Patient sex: M
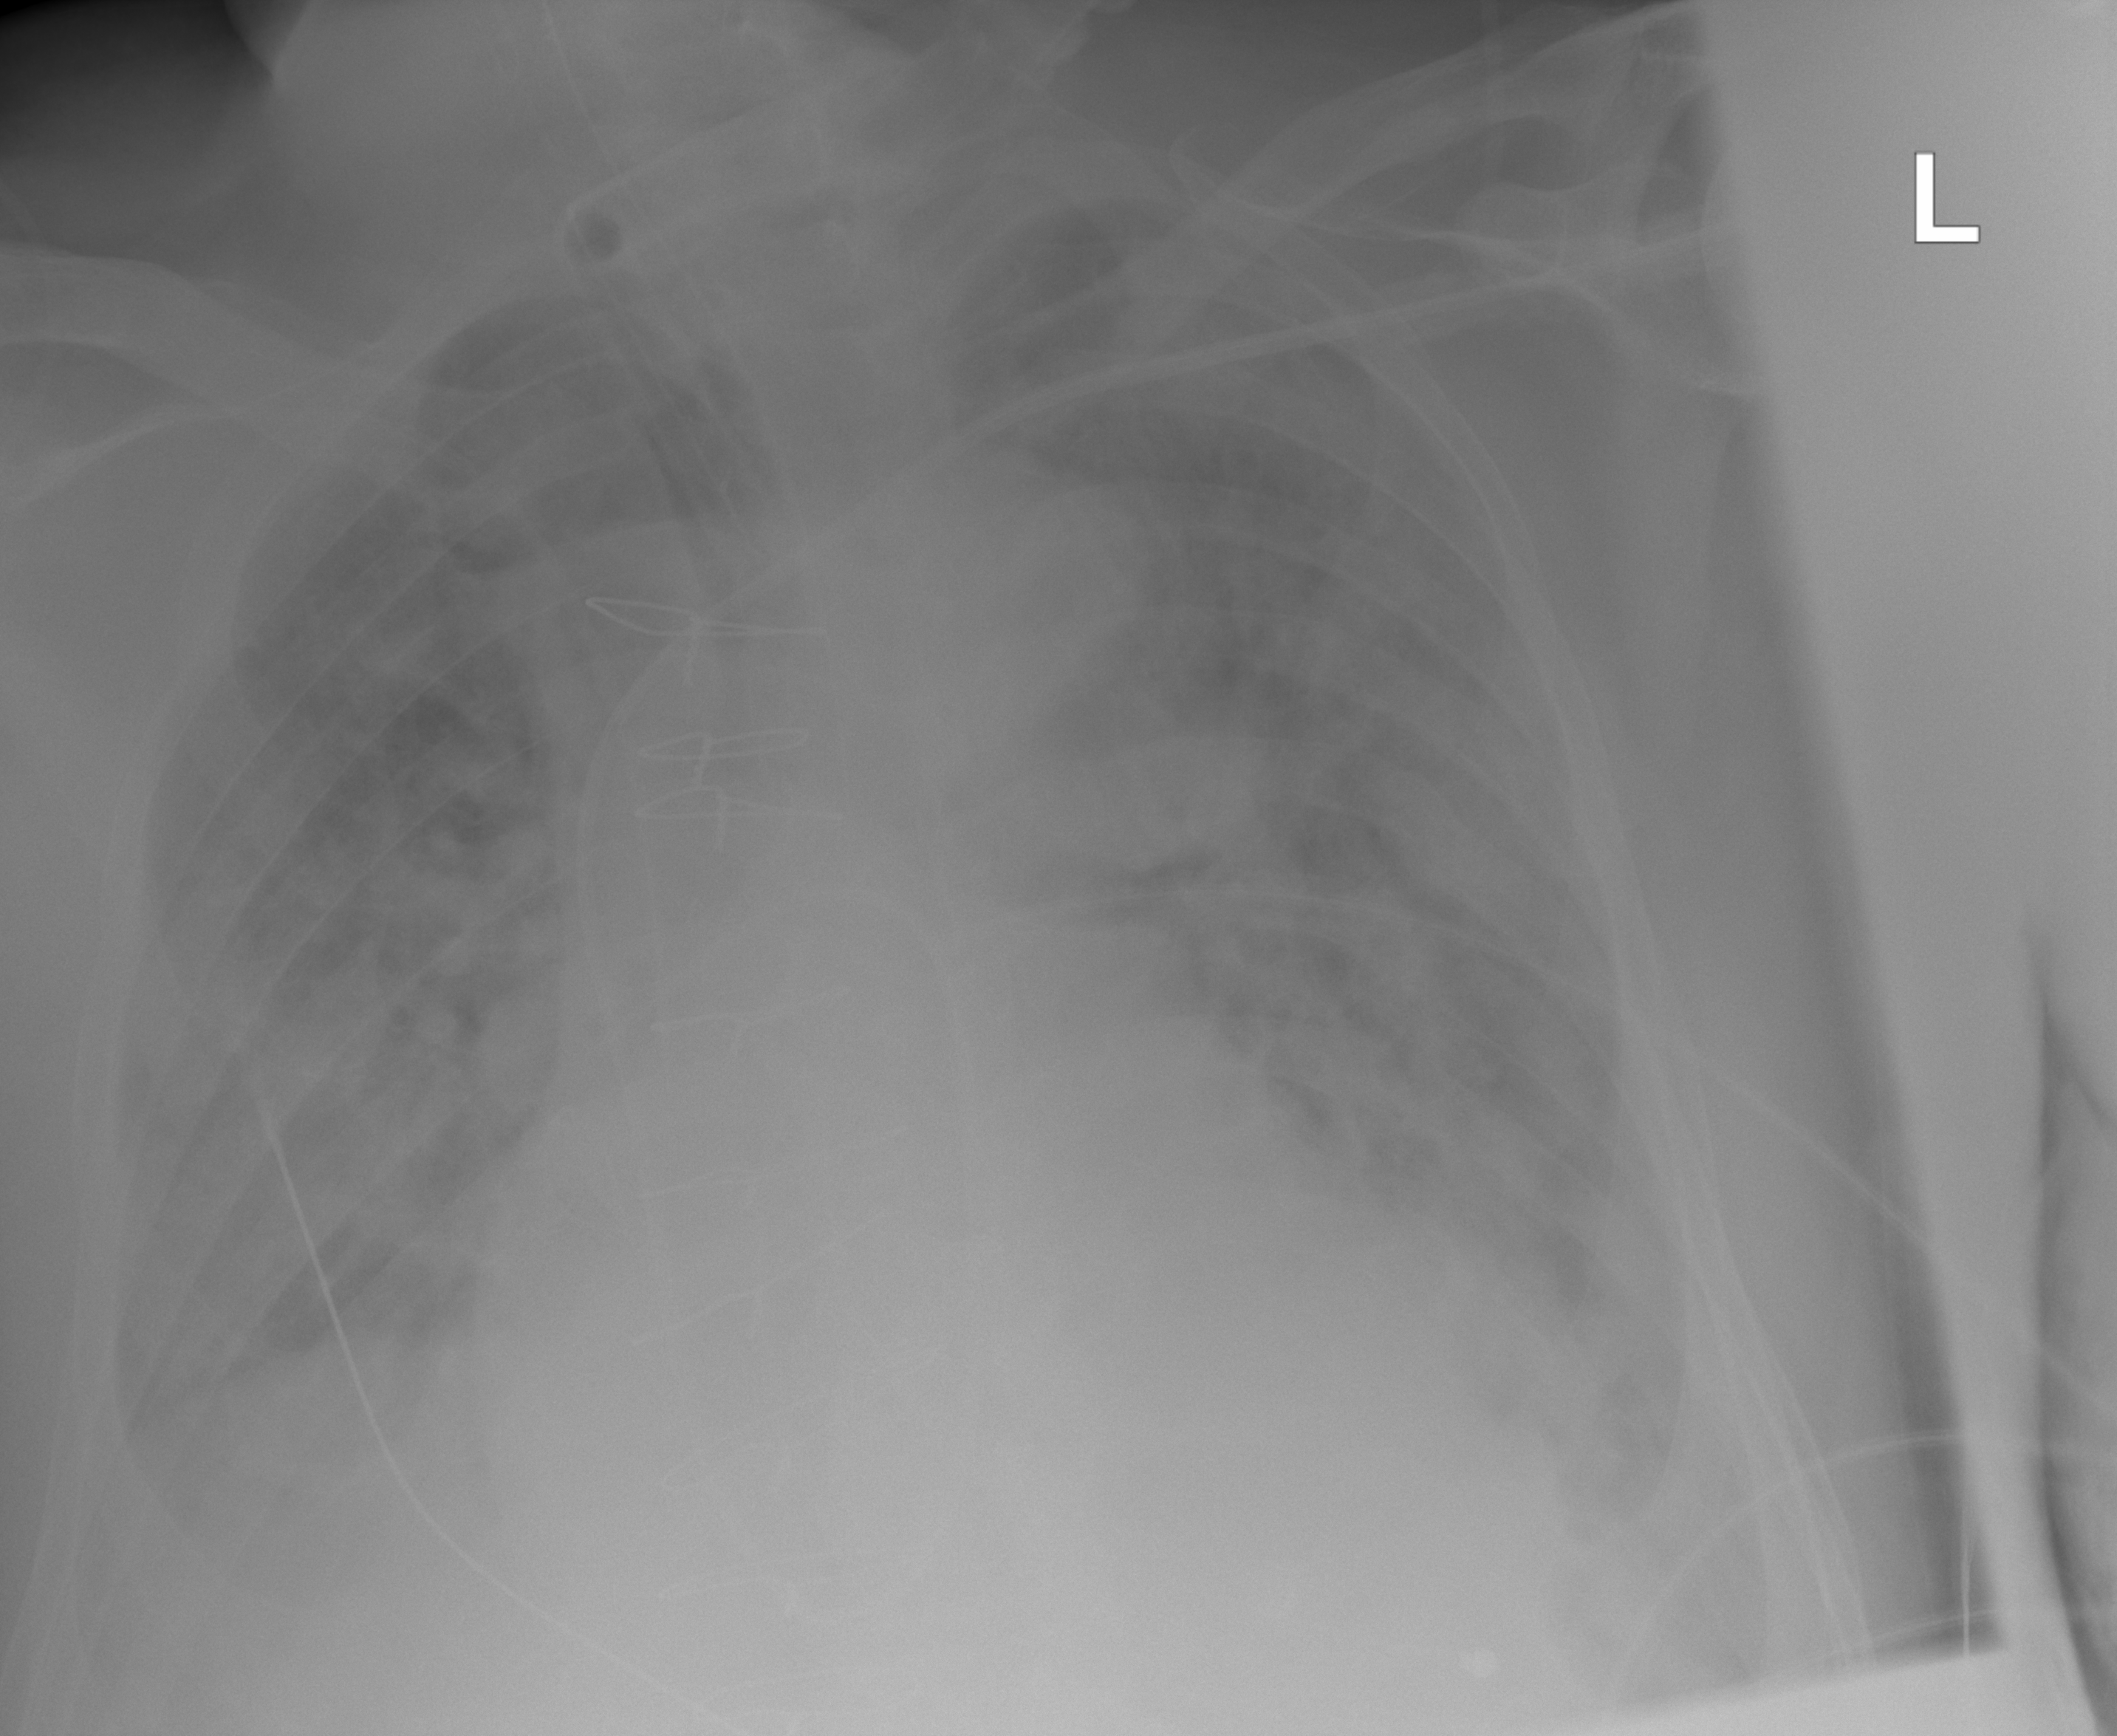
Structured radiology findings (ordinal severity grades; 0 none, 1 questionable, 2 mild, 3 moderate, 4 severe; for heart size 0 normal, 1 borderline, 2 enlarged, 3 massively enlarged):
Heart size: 2
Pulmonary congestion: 3
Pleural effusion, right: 3
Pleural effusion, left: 3
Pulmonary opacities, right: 3
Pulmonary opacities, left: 3
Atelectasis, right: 3
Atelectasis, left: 3